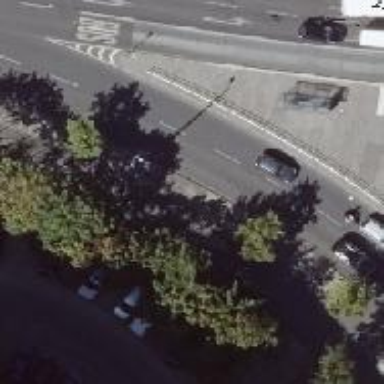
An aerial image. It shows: Asphalt road with lane markings. It is classified as secondary link road.